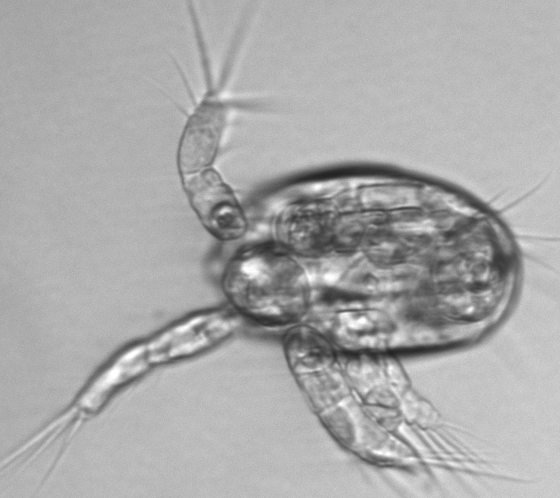
Label: Copepod_nauplii